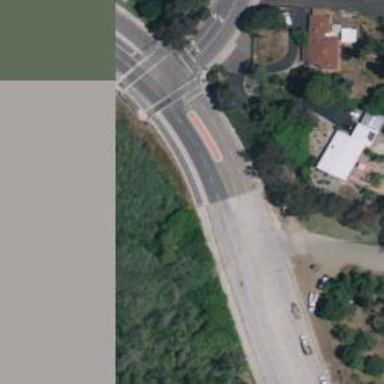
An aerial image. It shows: Tertiary road.